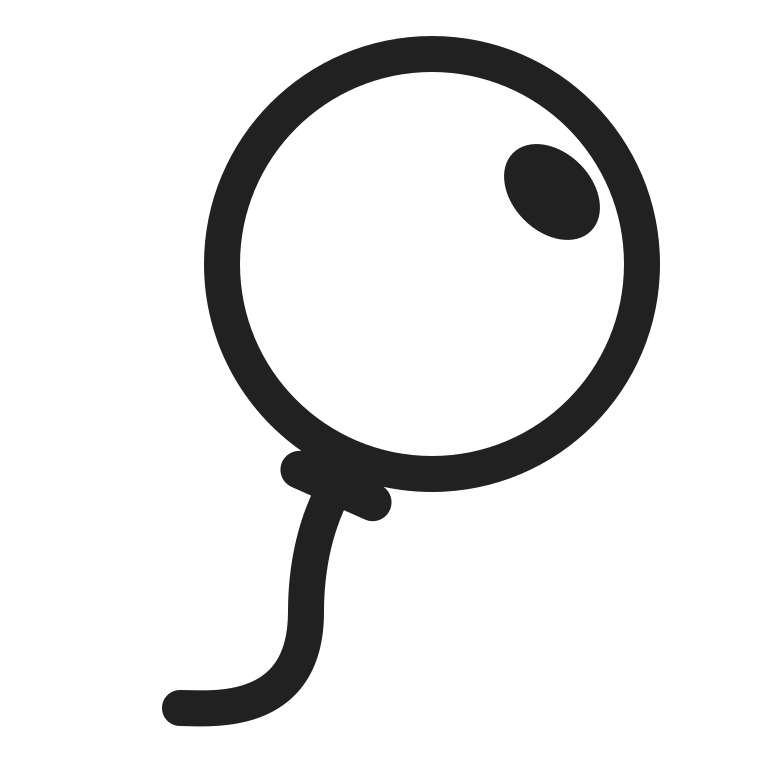
balloon high contrast